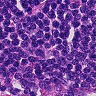
Metastatic tissue present: no